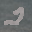
Label: 2